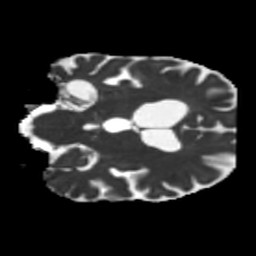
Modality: MD
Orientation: coronal
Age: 75
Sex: male
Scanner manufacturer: siemens
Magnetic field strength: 3 T
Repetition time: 5.25 s
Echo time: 0.08 s